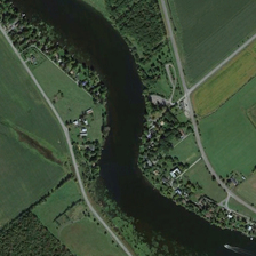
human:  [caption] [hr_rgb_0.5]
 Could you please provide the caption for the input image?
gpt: the yacht is sailing in the river with small houses in it.

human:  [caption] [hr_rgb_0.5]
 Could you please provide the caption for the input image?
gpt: The yacht sails on the river with a small house.

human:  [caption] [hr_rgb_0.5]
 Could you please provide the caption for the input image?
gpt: The yacht is sailing by the river. There are many small houses on the boat.

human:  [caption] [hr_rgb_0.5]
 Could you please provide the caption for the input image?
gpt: rows of houses are settled on the bank of this river surrounded by large blocks of farmland .

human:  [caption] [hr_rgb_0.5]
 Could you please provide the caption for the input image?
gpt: A yacht goes along the back of a small boat.